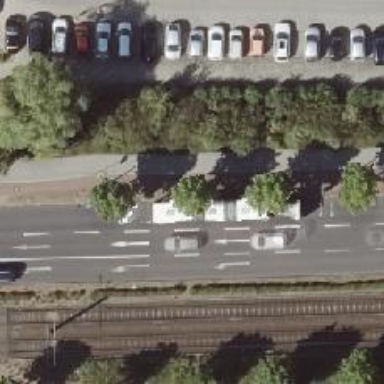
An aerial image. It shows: Avenue lined with deciduous broadleaved trees.